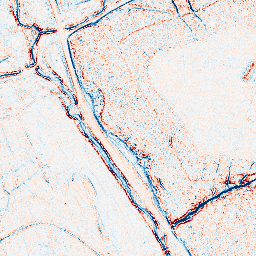
Category: edge_preserving
Decomposition family: anisotropic_diffusion
Decomposition parameters: iterations: 10
kappa: 30
gamma: 0.05
Upsampling method: edge_directed
Upsampling parameters: scale: 4
Upsampling scale: 4